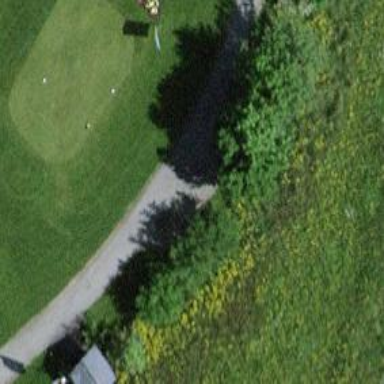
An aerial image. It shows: Golf cartpath that is also road path.